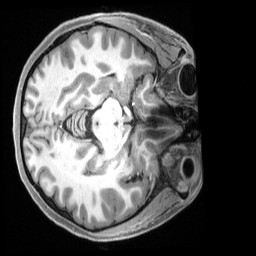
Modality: T1w
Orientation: axial
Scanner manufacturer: siemens
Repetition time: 2.5 s
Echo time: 0.00231 s